Interaction volume radius: 5 \u00c5
Interaction volume height: 15 \u00c5
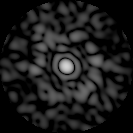
Disorder parameter: 0.8169